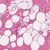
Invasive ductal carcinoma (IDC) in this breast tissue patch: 0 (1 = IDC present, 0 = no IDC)